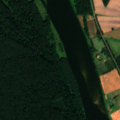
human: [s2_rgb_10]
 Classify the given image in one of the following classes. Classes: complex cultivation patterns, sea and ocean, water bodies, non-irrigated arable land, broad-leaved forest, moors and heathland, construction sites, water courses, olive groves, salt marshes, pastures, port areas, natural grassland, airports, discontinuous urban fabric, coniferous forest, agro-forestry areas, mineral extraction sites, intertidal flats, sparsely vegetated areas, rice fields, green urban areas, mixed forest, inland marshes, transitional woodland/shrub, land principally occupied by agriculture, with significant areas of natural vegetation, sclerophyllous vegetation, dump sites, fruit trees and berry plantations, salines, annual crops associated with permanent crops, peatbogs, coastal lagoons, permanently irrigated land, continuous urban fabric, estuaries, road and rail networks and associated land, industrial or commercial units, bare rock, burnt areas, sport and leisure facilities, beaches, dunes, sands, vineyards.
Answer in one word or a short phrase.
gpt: non-irrigated arable land, complex cultivation patterns, coniferous forest, water courses